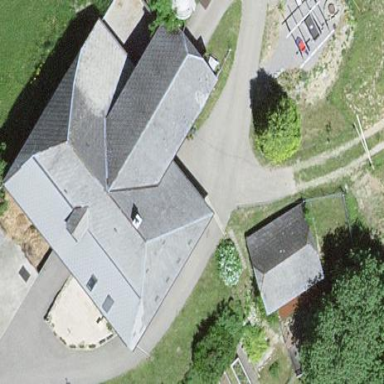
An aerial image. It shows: Farm building.